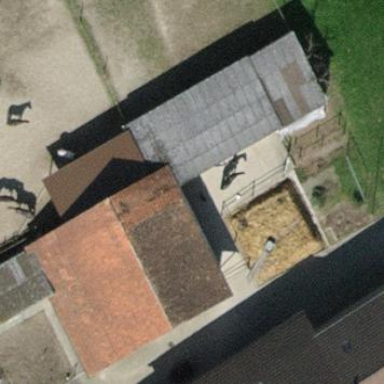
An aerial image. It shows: Farm auxiliary building with gabled roof.